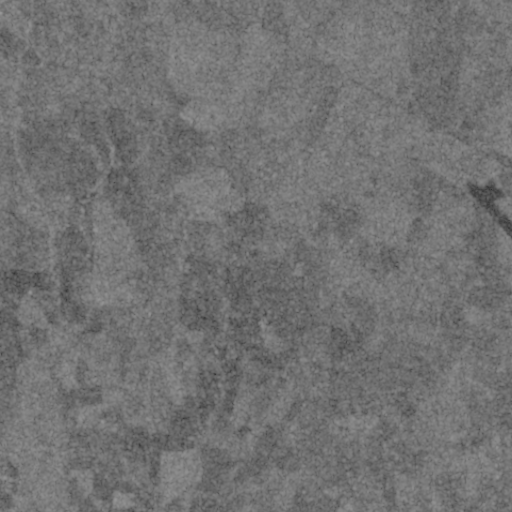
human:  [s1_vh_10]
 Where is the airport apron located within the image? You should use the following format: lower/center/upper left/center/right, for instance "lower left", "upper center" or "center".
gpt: The airport apron is located in the center right of the image.
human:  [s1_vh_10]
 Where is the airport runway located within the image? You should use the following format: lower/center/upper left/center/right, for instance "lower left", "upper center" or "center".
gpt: The airport runway is located in the center right of the image.
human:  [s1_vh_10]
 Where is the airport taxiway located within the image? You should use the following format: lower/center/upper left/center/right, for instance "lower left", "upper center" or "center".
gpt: The airport taxiway is located in the center right of the image.
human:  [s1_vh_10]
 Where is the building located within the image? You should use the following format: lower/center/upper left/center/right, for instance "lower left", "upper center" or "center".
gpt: There is no building in the image.

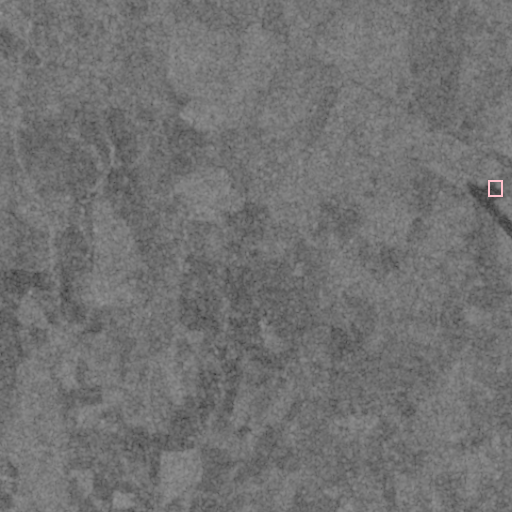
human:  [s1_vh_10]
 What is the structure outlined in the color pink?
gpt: The structure outlined in pink is an airport apron.
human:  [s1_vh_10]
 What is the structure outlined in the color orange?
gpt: There is no orange outline.